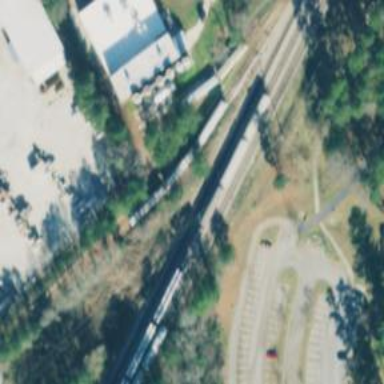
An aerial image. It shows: Railway siding for service.